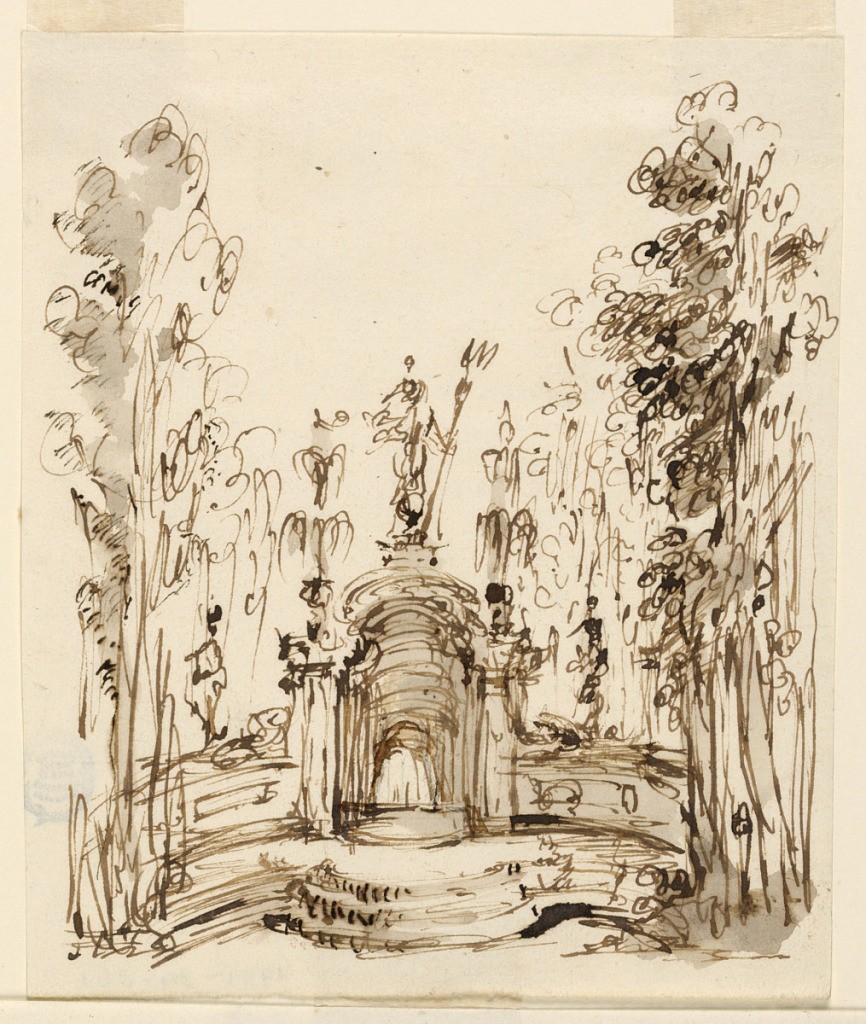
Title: Fountain in a Park
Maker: Unknown
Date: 1800–1825
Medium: Pen and brown ink, brush and brown wash, traces of black chalk, on paper
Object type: Drawing
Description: Amid trees, a fountain stands. Below a statue of Poseidon, between curved low walls flanked by figures, from a pavilion, water flows.